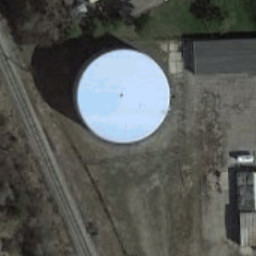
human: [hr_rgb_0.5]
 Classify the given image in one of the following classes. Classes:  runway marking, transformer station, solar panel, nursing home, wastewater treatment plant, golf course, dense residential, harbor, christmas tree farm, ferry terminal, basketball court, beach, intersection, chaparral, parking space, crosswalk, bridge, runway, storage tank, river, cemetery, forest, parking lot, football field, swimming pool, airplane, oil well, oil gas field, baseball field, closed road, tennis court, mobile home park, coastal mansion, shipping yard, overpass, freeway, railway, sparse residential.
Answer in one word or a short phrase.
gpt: storage tank